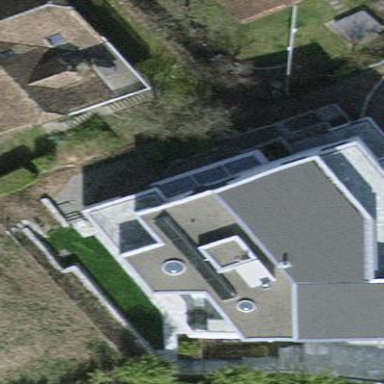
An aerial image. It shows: Detached building.